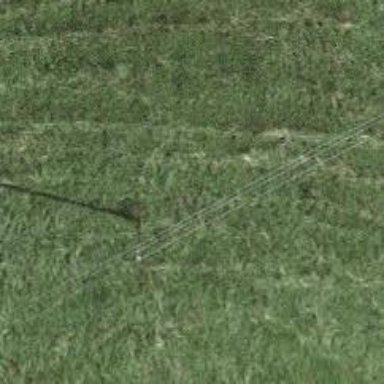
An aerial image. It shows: Utility pole as the man-made structure.